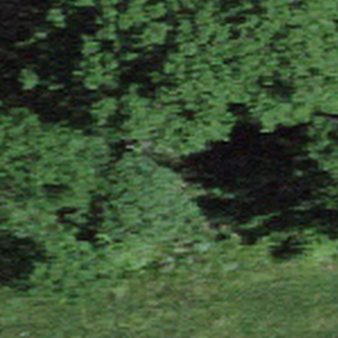
Label: other